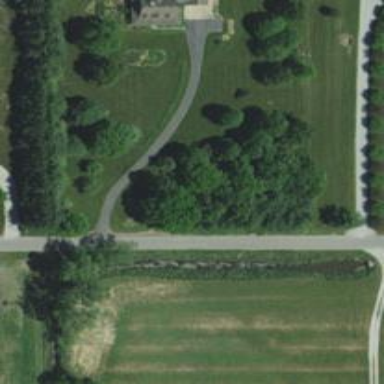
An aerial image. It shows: Driveway.